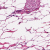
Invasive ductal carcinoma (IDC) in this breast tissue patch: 0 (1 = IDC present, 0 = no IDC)